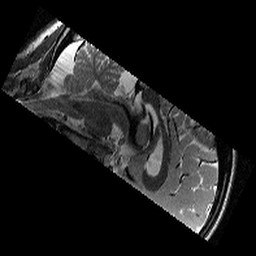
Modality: T2w
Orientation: sagittal
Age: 11
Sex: male
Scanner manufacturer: siemens
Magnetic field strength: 3 T
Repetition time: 9.23 s
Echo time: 0.067 s